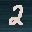
Label: 2